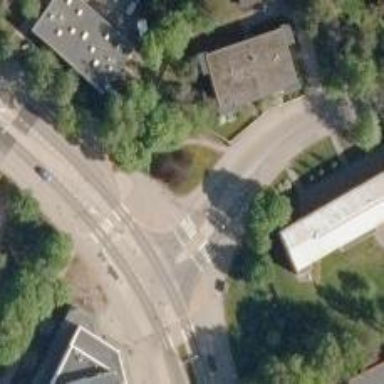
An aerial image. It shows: Asphalt cycleway with uncontrolled crossing.